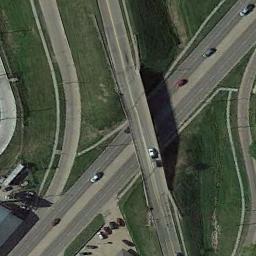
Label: overpass